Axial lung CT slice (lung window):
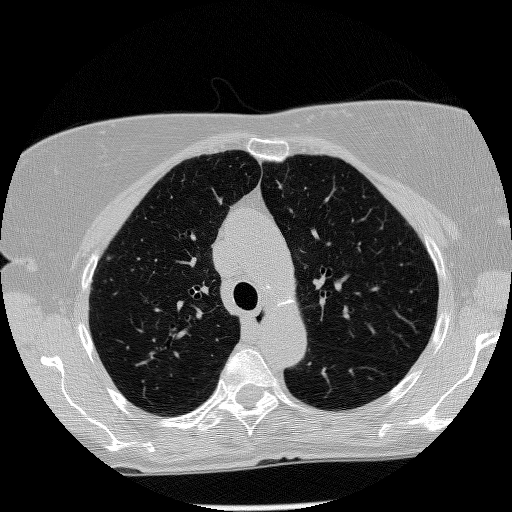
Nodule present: yes
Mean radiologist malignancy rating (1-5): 3